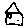
Label: house